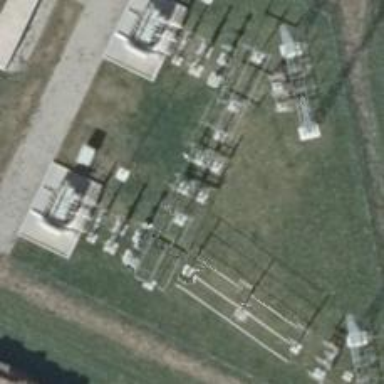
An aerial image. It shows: Switch for power supply.